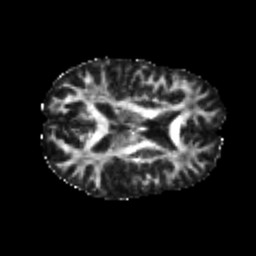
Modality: FA
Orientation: axial
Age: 26
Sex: female
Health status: healthy
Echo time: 0.074 s